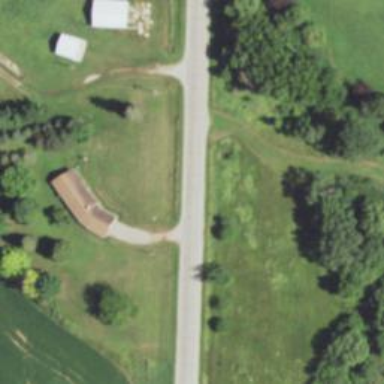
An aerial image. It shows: Secondary road.